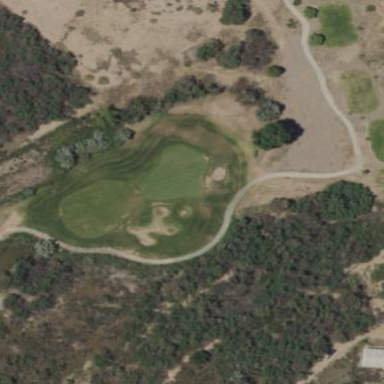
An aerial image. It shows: Golf fairway in the image.